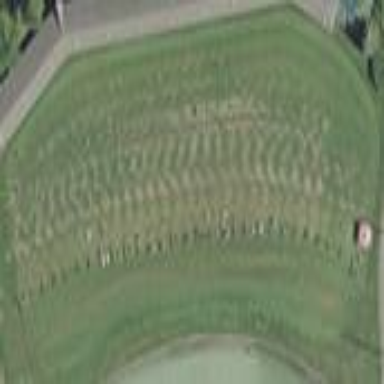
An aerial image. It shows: Grass area designated as golf tee.